Question: please have a look at the attached image. I would like to build such a view to add some data to my app. Is the view shown in the image a UiTableView with custom cells? Is there a tutarial showing how to use an UiTableView for form elements (using siwft)?
Thanks

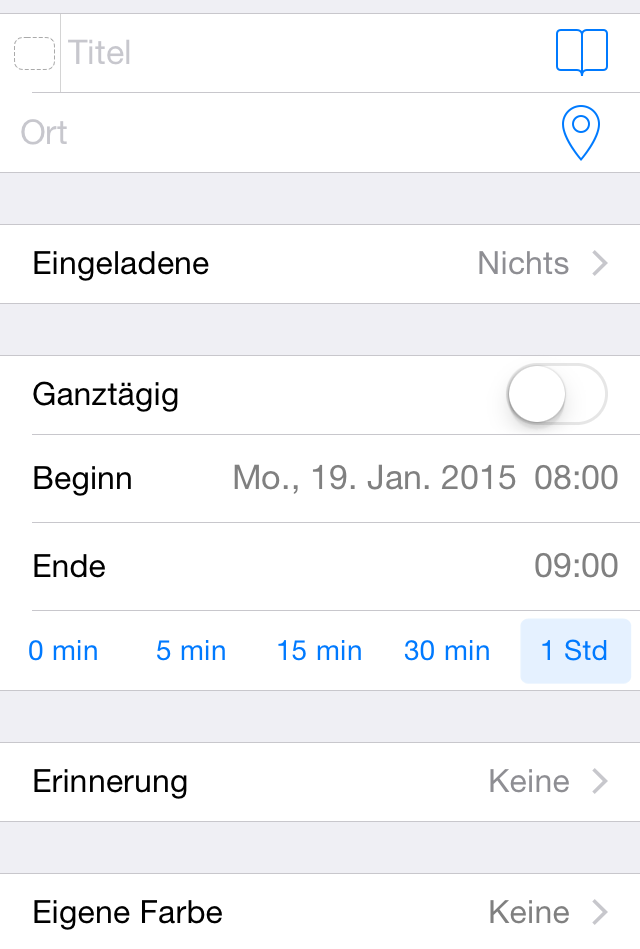
Answer: Suggest you look for a third party library that has already implemented what you want. If they're Objective-C you can still use them from Swift through the bridging header.
See this question for some ideas:
<URL>